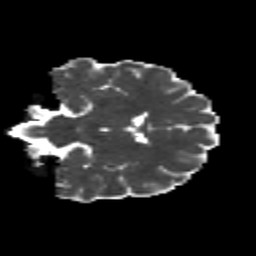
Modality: MD
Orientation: coronal
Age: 22
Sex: female
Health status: healthy
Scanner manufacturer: siemens
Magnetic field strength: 3 T
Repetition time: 8.6 s
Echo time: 0.095 s